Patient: sex M, age 29
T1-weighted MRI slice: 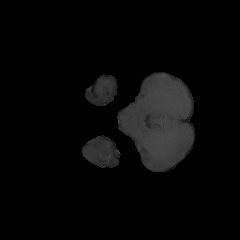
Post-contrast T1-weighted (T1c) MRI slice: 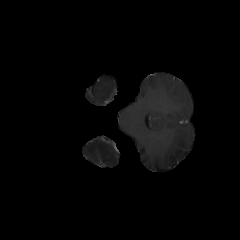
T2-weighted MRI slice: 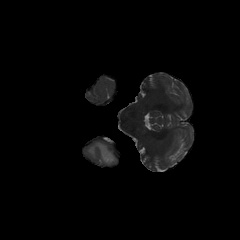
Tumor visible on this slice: yes
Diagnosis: Astrocytoma, IDH-mutant
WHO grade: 4